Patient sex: M
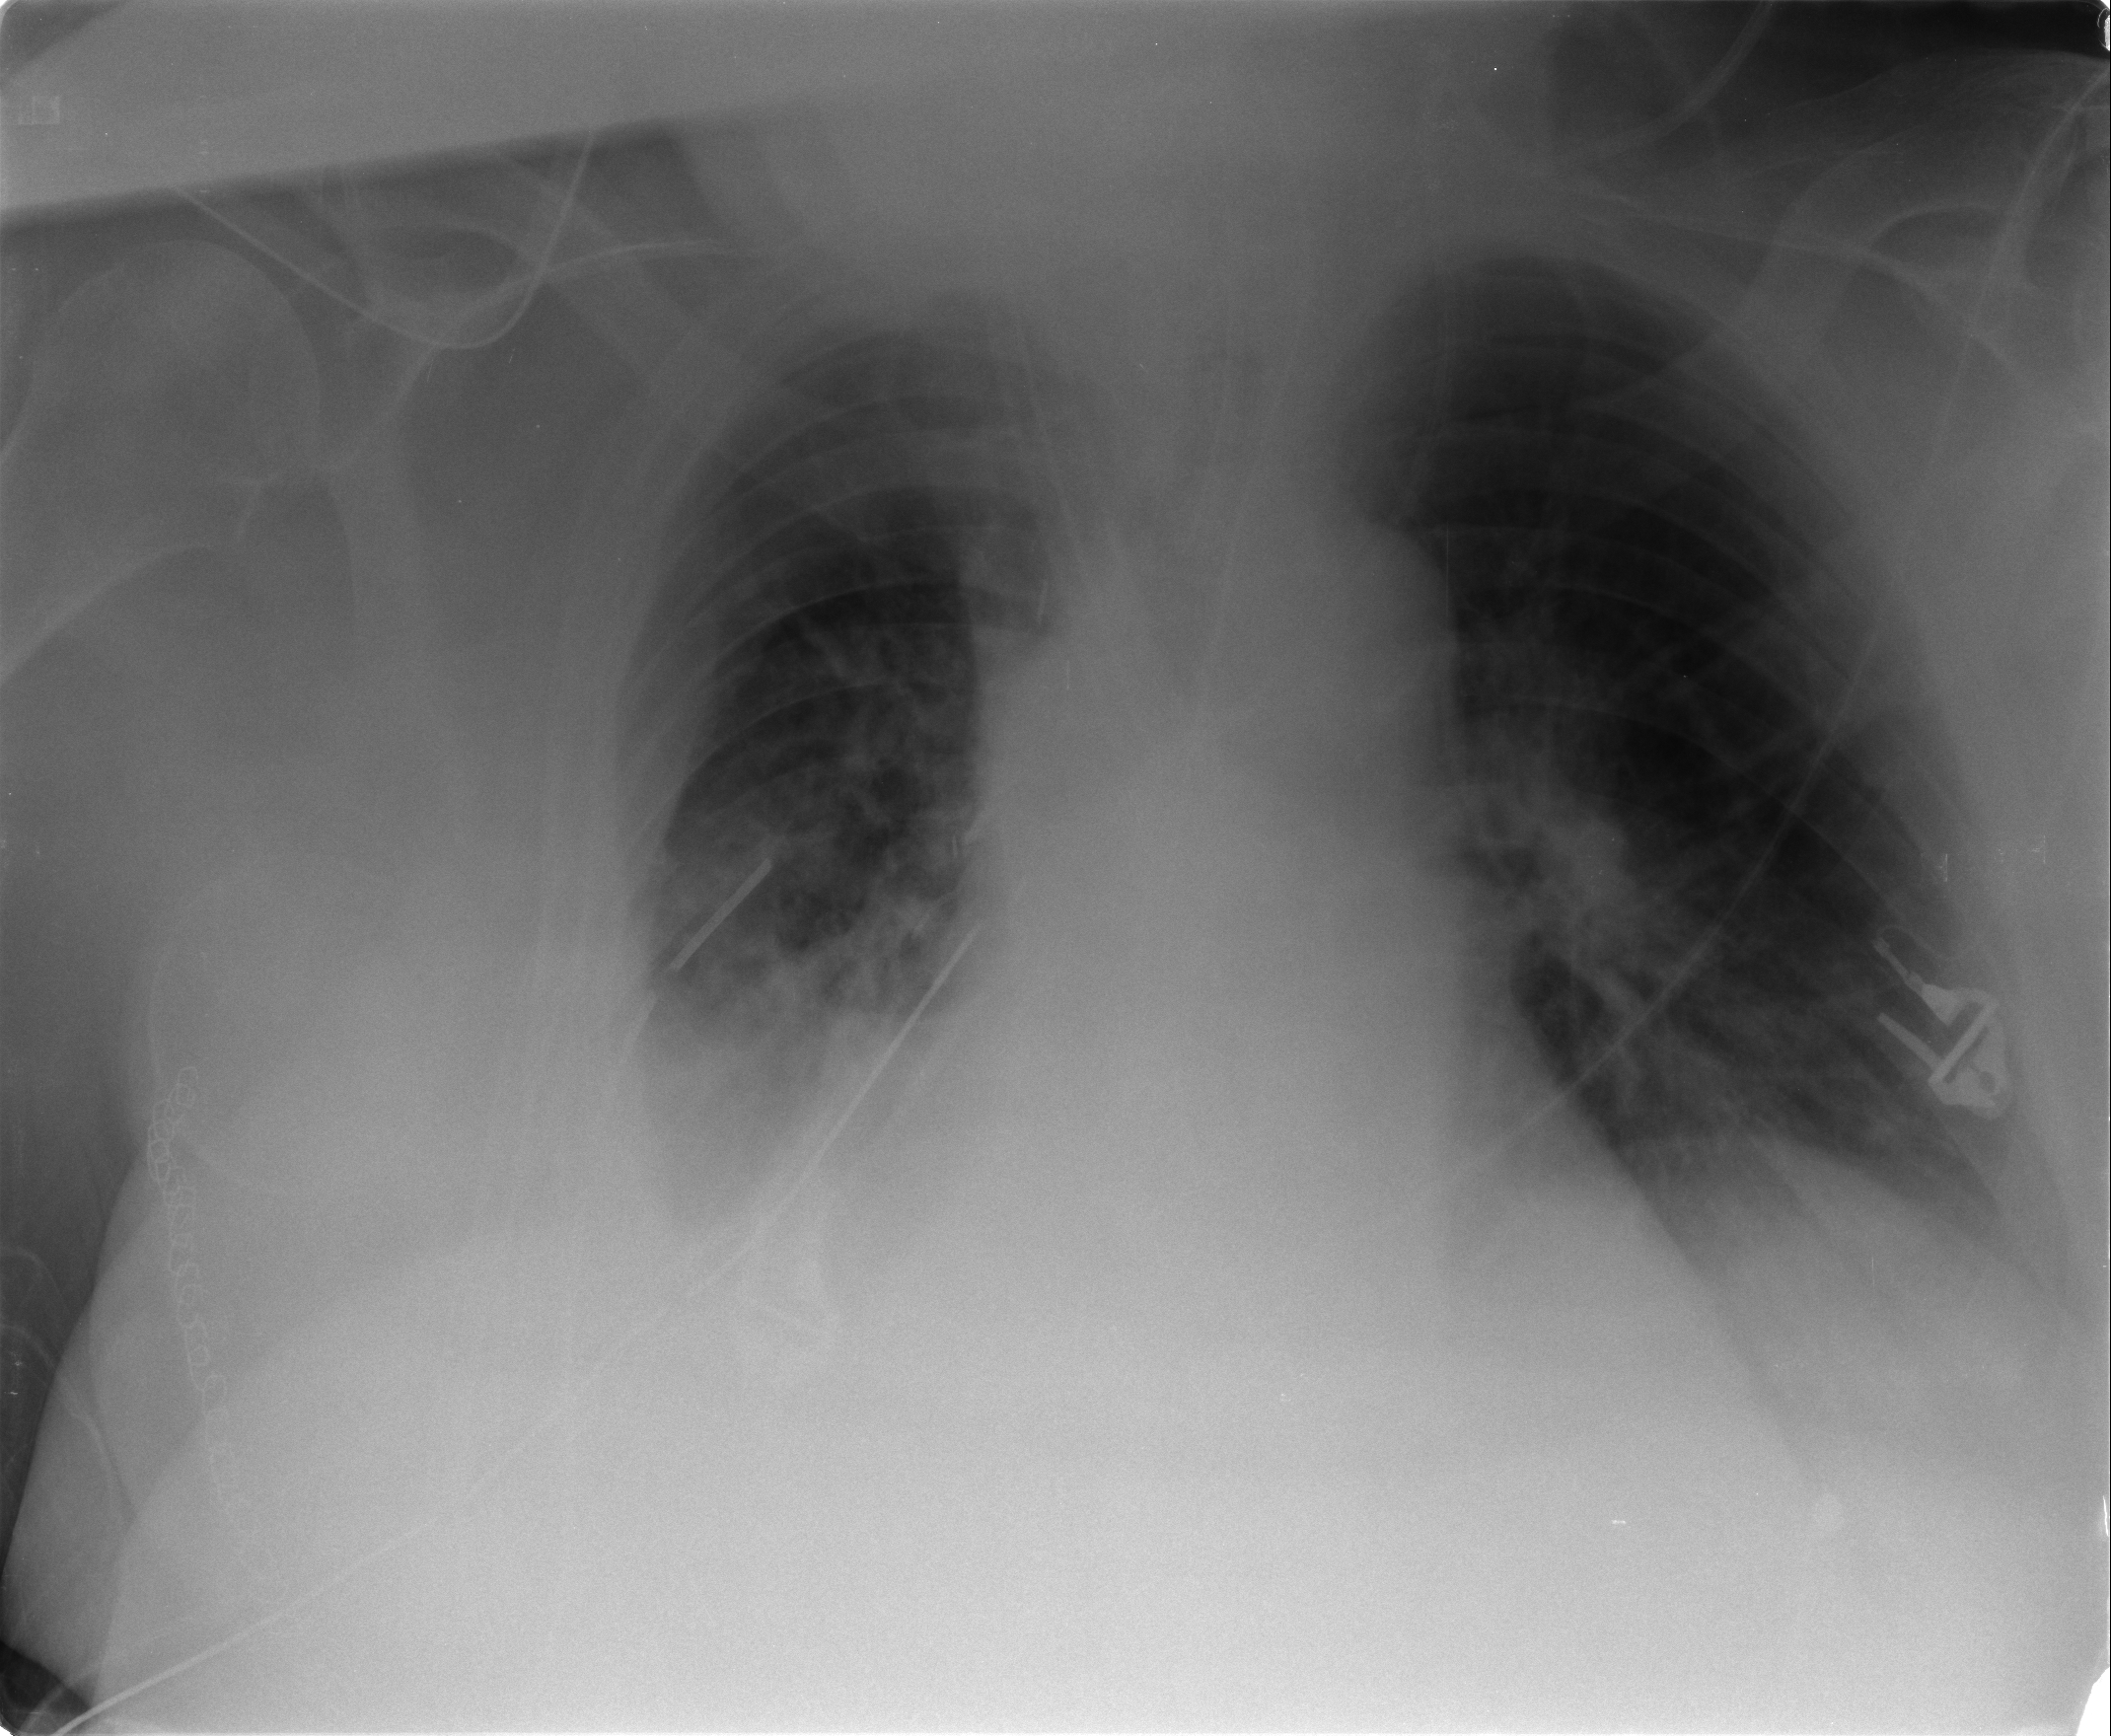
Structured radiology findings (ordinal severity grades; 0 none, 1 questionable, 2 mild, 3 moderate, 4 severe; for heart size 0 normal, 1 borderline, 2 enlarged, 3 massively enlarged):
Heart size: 2
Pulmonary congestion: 1
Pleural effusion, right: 2
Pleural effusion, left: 1
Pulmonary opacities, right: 2
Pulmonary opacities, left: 1
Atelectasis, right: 3
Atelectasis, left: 2